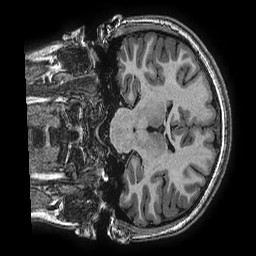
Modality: T1w
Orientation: coronal
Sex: female
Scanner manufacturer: ge
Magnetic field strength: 3 T
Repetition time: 0.0077 s
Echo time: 0.003436 s